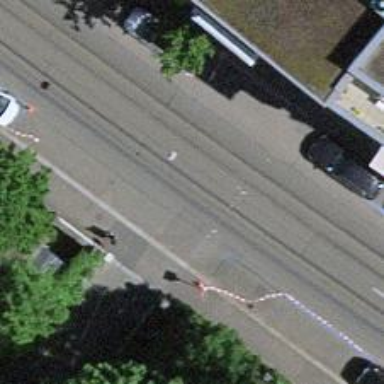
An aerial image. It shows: Tram level crossing on the railway.